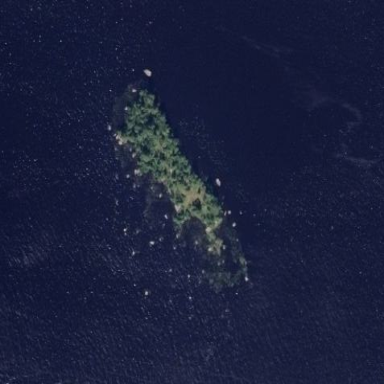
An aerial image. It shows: Islet.